Interaction volume radius: 5 \u00c5
Interaction volume height: 10 \u00c5
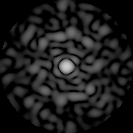
Disorder parameter: 0.8563